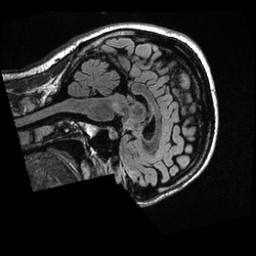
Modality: T1w
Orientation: sagittal
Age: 23
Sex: female